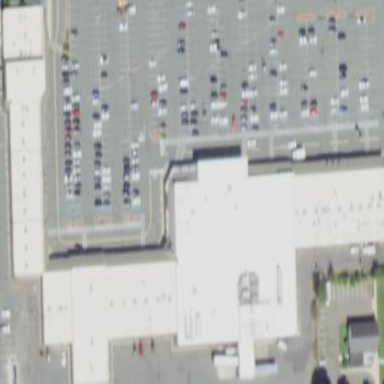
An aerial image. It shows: Retail building that is part of mall.